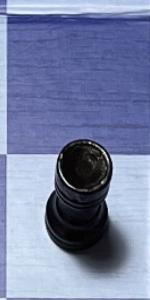
Label: Rook_Black